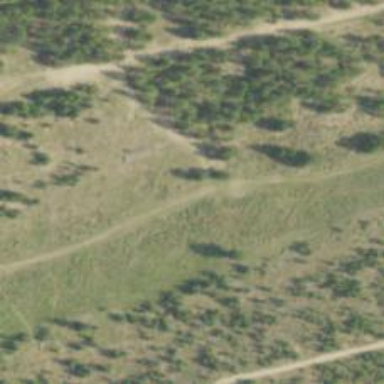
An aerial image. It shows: Intermediate level Nordic skiing trail groomed for classic and skating techniques.